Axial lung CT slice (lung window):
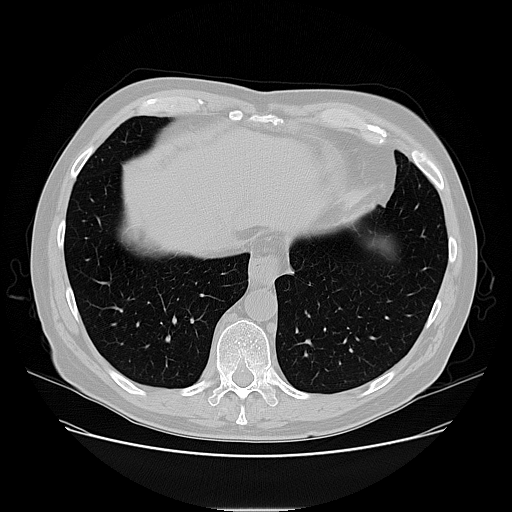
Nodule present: no